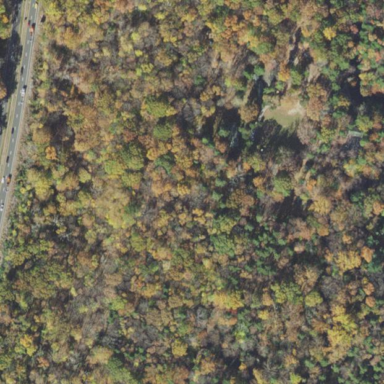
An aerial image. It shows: Existing Preserved Open Space in woodland area.